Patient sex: F
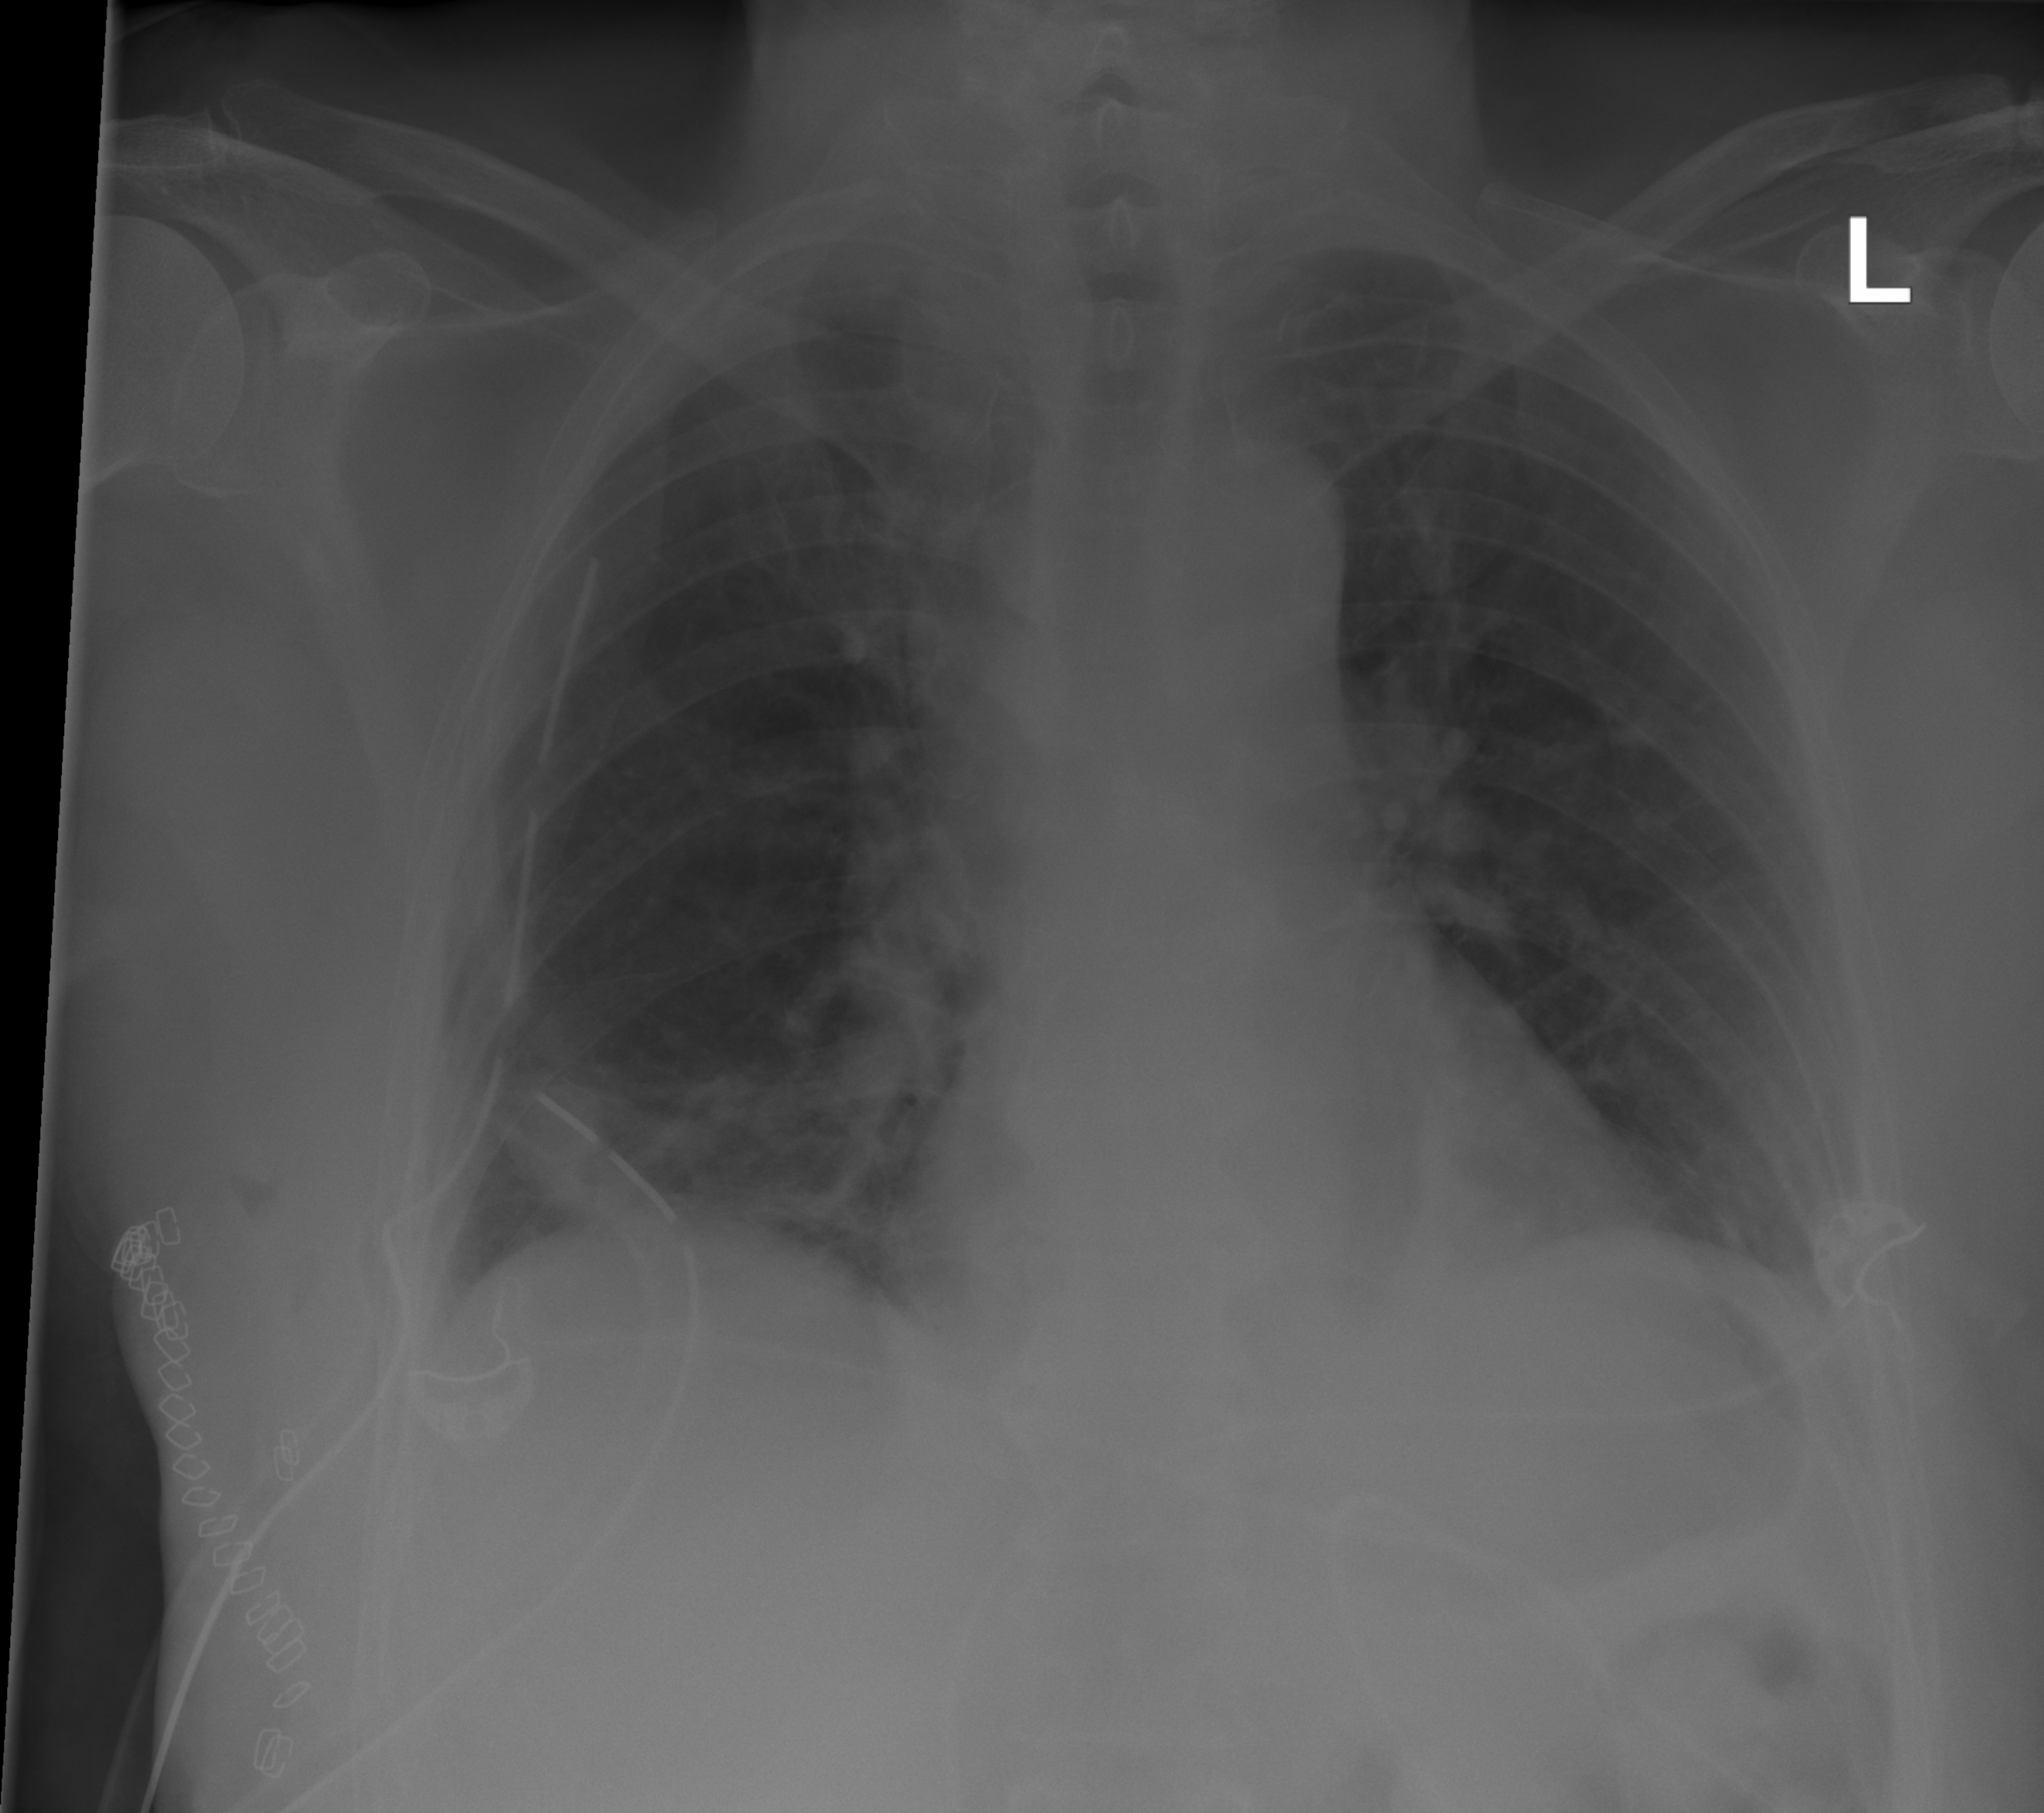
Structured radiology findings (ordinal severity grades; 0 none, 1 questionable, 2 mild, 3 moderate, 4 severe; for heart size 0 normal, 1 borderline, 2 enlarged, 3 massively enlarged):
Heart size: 0
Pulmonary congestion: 0
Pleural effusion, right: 0
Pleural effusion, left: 0
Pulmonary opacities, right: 2
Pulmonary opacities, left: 0
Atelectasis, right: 2
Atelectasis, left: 0